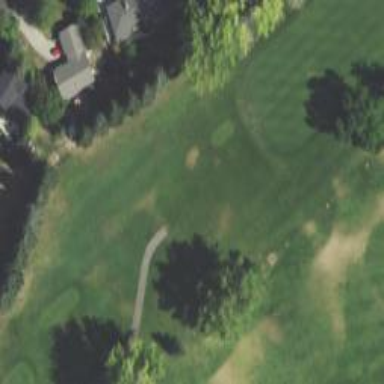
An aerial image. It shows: Golf hole.